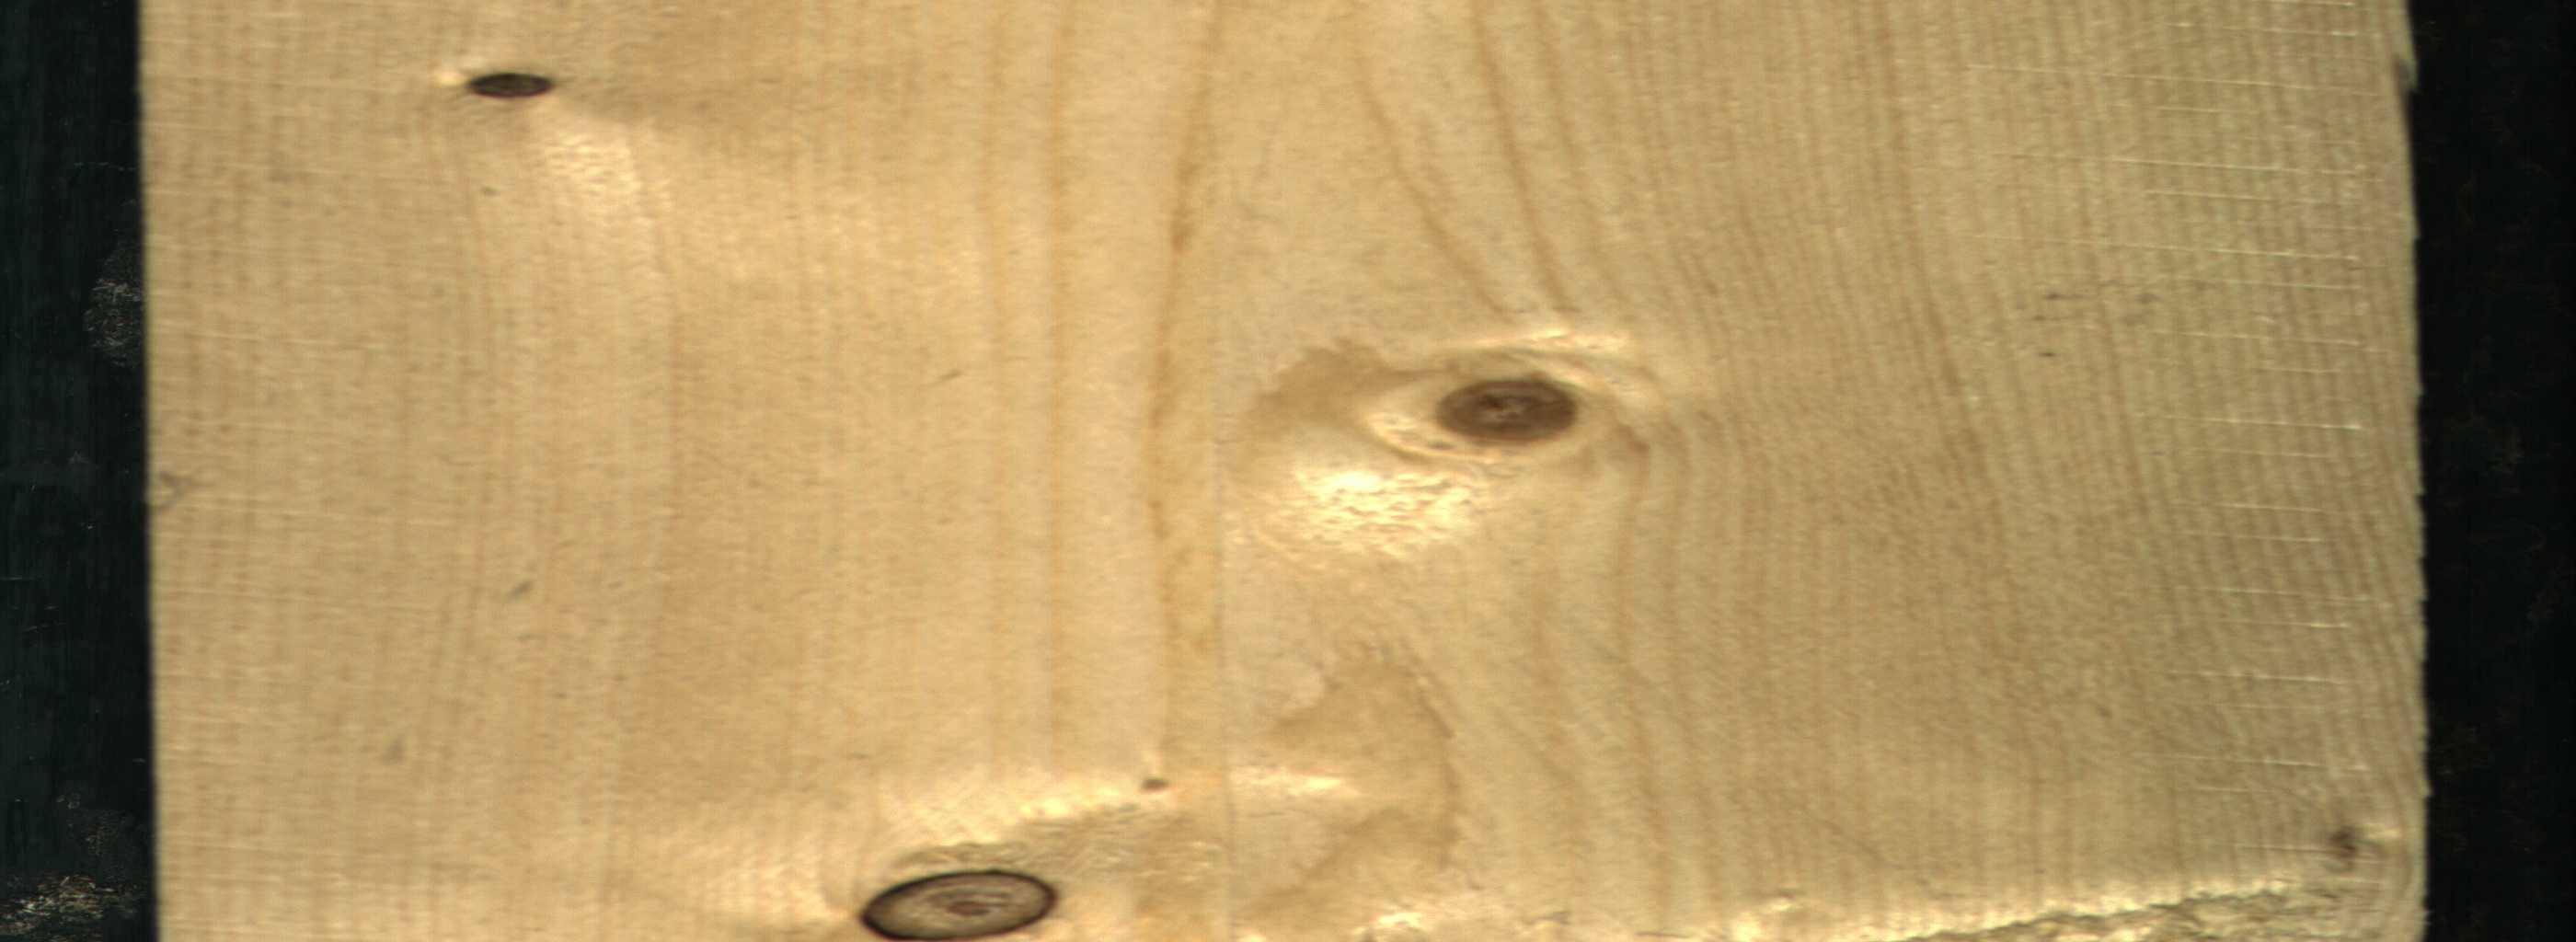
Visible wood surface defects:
Dead_Knot
Dead_Knot
Live_Knot